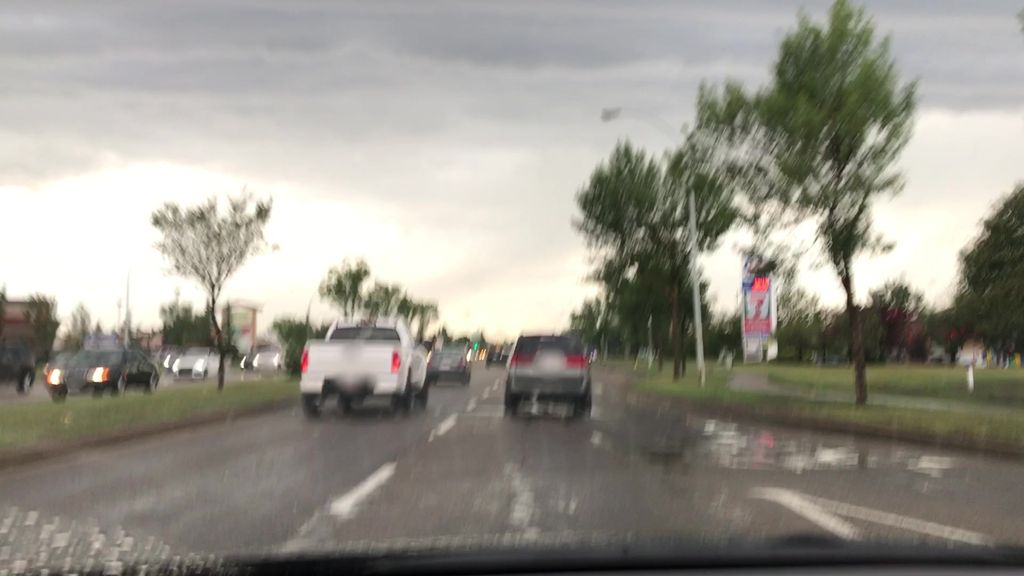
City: edmonton